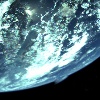
Label: cloud